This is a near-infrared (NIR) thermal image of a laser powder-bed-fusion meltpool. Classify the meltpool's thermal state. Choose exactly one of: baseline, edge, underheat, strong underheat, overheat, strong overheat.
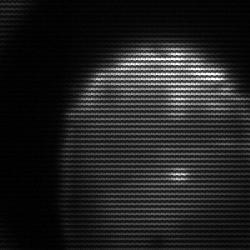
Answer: edge